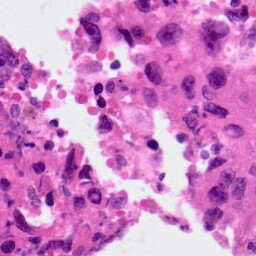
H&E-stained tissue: Lung